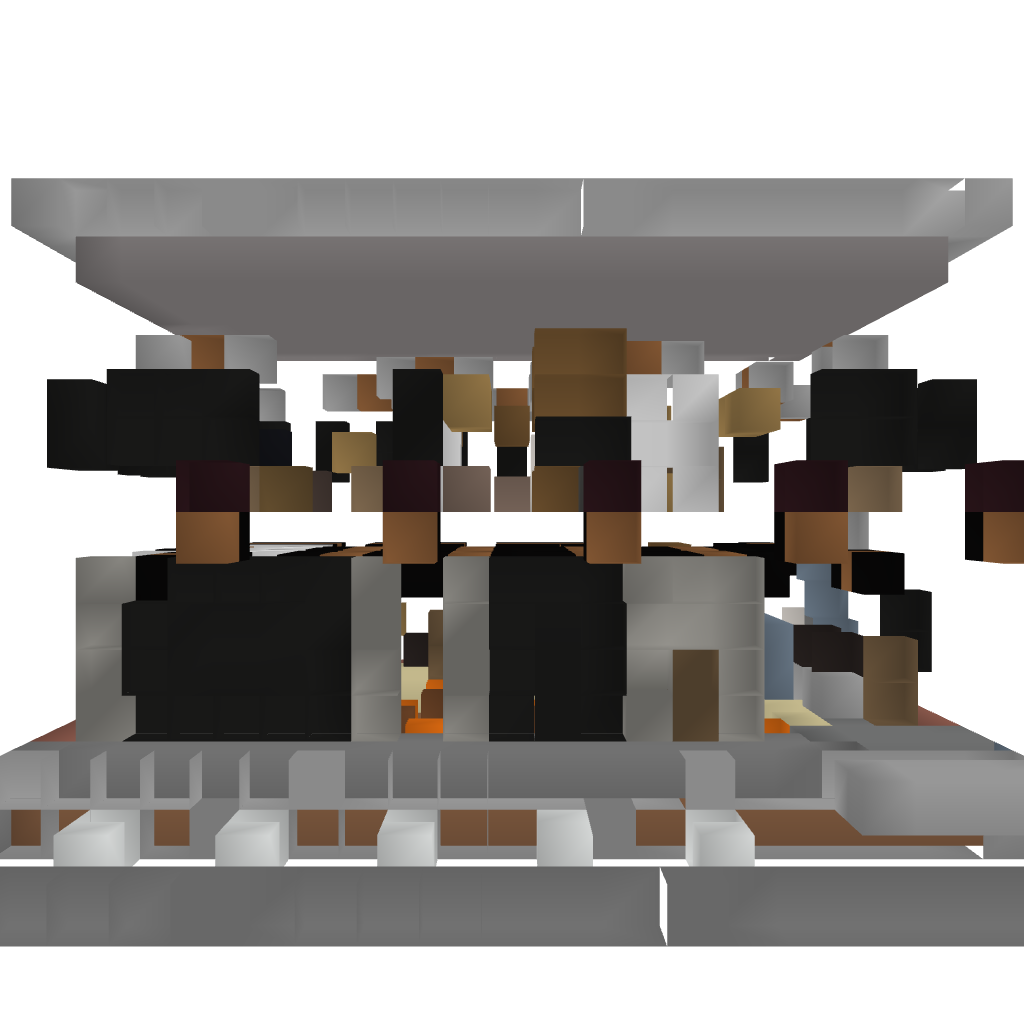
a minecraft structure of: Lower-class Modern Convenience Store with Apartments